Question: I have a database with 819 rows. The database has an id as a primary key for each row.
what i would like to do is contsruct a query that will add a new column to the database
and it will contain numbers from 1 to 7.
example:

How can I make a query to add the new_column (see picture) to have this values, without having to type them one by one. Is that possible?
thank you
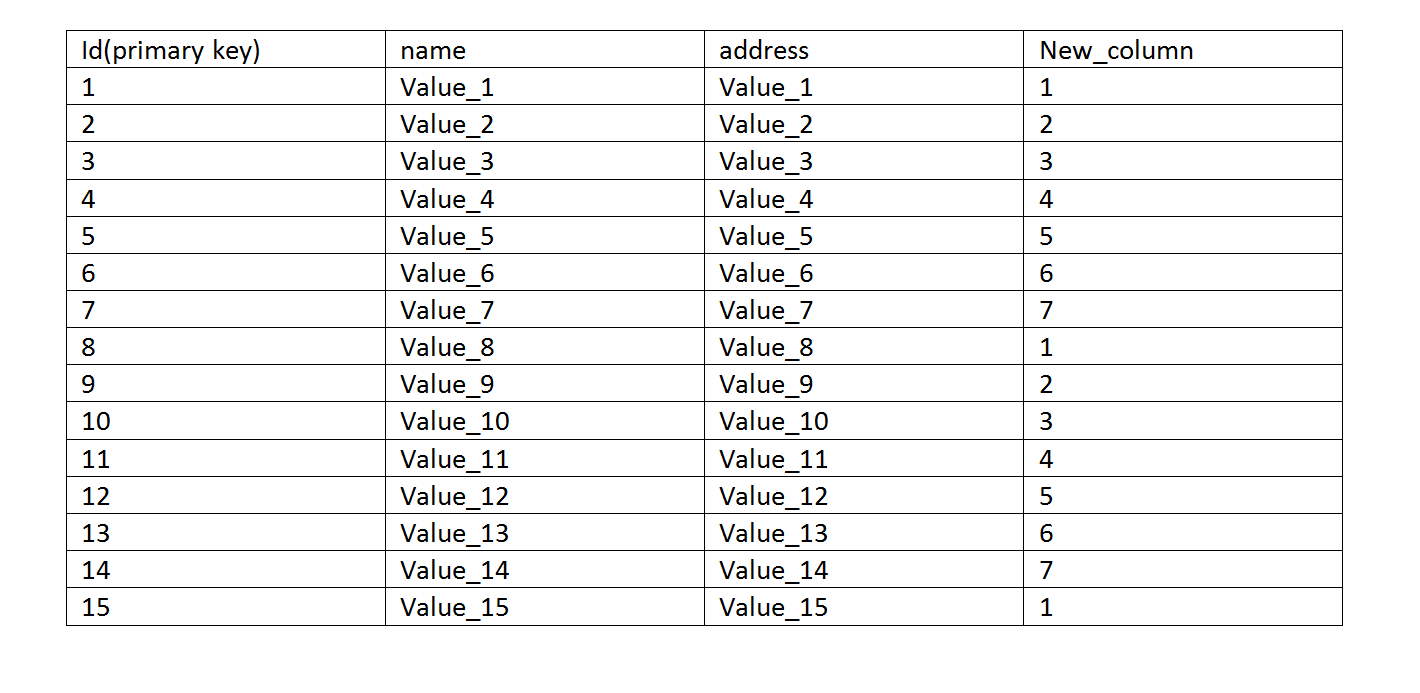
Answer: Assuming that your 'id' column isn't consecutive (i.e has gaps or isn't ordered) - you can do it with variables:
'''
--add column:
ALTER TABLE t ADD newNum INT(11);
--fill column:
UPDATE
t
CROSS JOIN
(SELECT @num:=0) AS init
SET
newNum=IF(@mod:=(@num:=@num+1)%7, @mod, 7)
'''